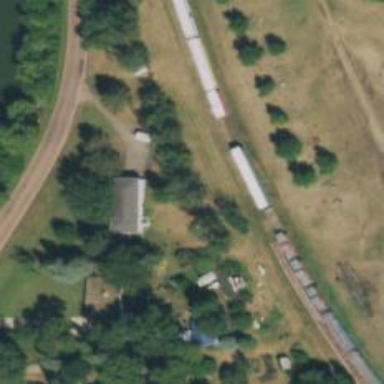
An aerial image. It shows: Preserved historic railway spur.